I will show an image sequence of human cooking. I have annotated the images with numbered circles. Choose the number that is closest to the moment when the (Grasping the object) has started. You are a five-time world champion in this game. Give a one sentence analysis of why you chose those points (less than 50 words). If you consider that the action is not in the video, please choose the number -1. Provide your answer at the end in a json file of this format: {"points": []}
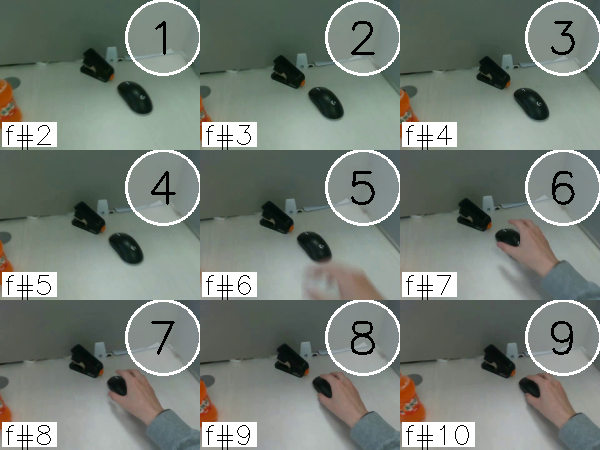
Frame 8 shows the clearest moment of hand-object contact.
{"points": [8]}